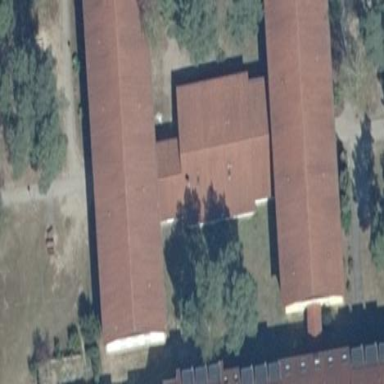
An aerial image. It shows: Hospital building.